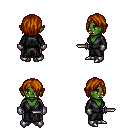
a pixel art fantasy rpg character, female body template, orc, green skin, gray robe, robe skirt, brunette bangs hairstyle, metal gloves, metal boots, dagger, four views (front, back, left, right), 2x2 character sprite sheet, small pixel art, hard edges, no anti-aliasing